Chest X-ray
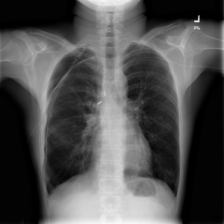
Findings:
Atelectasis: negative
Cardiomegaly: negative
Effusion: negative
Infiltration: negative
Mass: negative
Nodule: negative
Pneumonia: negative
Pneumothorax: positive
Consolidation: negative
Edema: negative
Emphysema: negative
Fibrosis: negative
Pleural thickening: negative
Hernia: negative